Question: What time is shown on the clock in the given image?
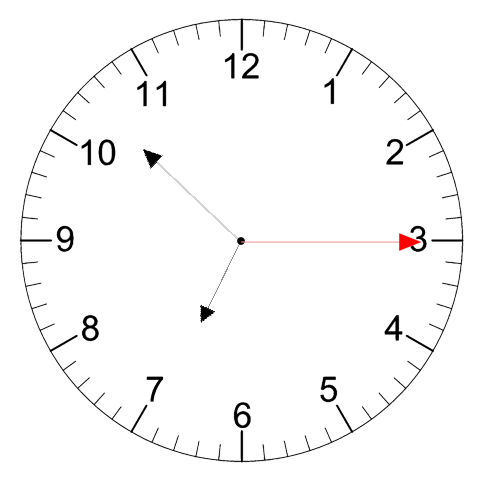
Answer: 06:52:15